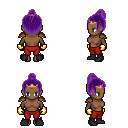
a pixel art fantasy rpg character, female body template, human, dark skin, leather shoulder armor, red pants, purple short topknot hairstyle, gold tiara, gold gloves, black shoes, four views (front, back, left, right), 2x2 character sprite sheet, small pixel art, hard edges, no anti-aliasing